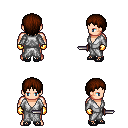
a pixel art fantasy rpg character, male body template, human, light skin, white robe, white pants, brown plain hairstyle, gold gloves, ghillies, dagger, four views (front, back, left, right), 2x2 character sprite sheet, small pixel art, hard edges, no anti-aliasing